Question: There are some blocks in the picture. Find the smallest square area that can place all the small blocks in the area in a suitable way without overlapping. Return the length of the square side.
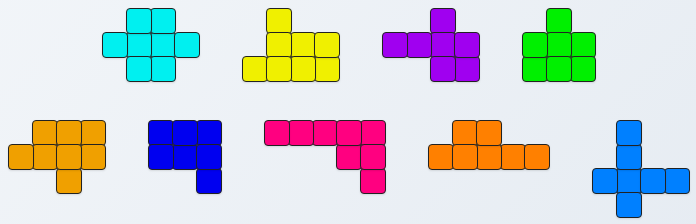
Answer: 10